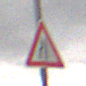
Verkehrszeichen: EinseitigVerengteFahrbahnLinks
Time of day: Midday
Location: Outdoor (Nature)
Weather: Overcast
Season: NotSpecified
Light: Natural